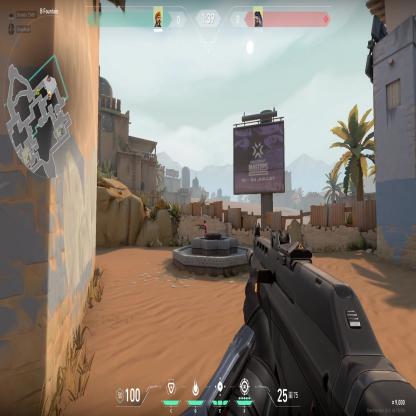
Label: enemy